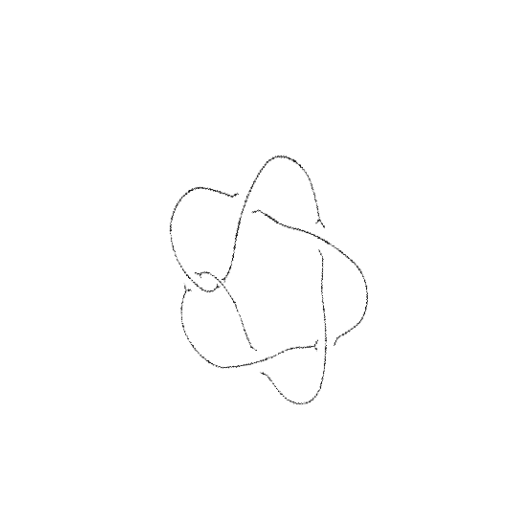
Crossing number: 6